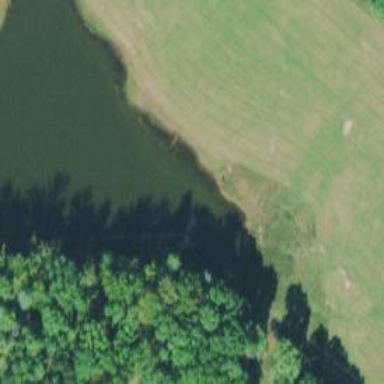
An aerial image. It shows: Pond surrounded by natural water.